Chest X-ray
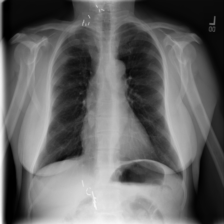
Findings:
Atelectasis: negative
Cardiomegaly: negative
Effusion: negative
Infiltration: negative
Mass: negative
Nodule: negative
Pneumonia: negative
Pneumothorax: negative
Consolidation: negative
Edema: negative
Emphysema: negative
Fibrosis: negative
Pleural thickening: negative
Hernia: negative